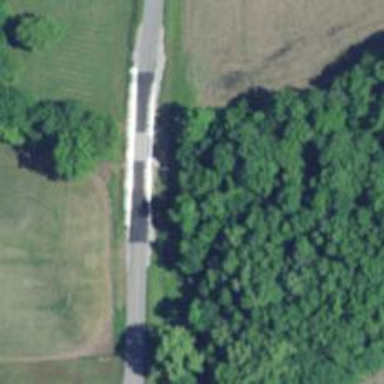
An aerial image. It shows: Secondary road crossing bridge.